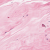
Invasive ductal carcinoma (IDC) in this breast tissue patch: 0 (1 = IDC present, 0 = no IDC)